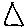
Label: triangle